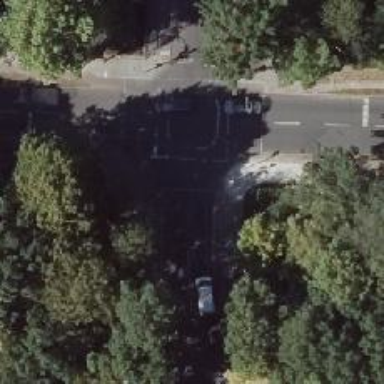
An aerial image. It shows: Road with "give way" sign.